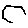
Label: hexagon